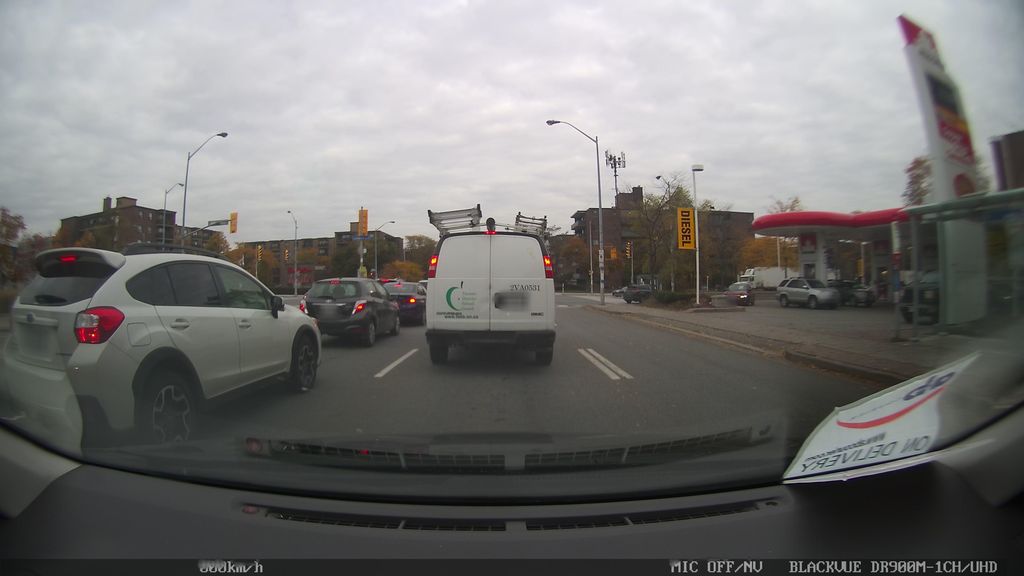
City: toronto